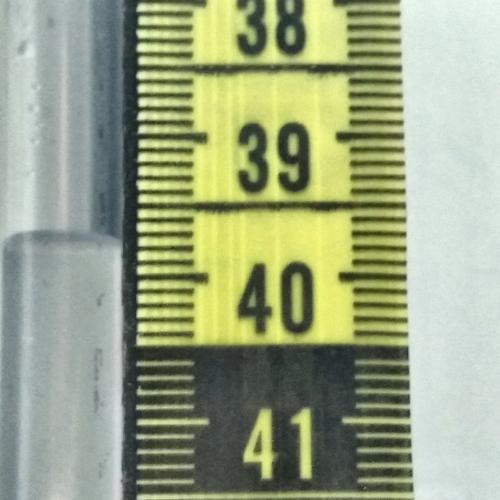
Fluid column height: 39.8 cm